Interaction volume radius: 10 \u00c5
Interaction volume height: 15 \u00c5
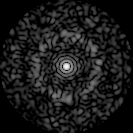
Disorder parameter: 0.8064